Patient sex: M
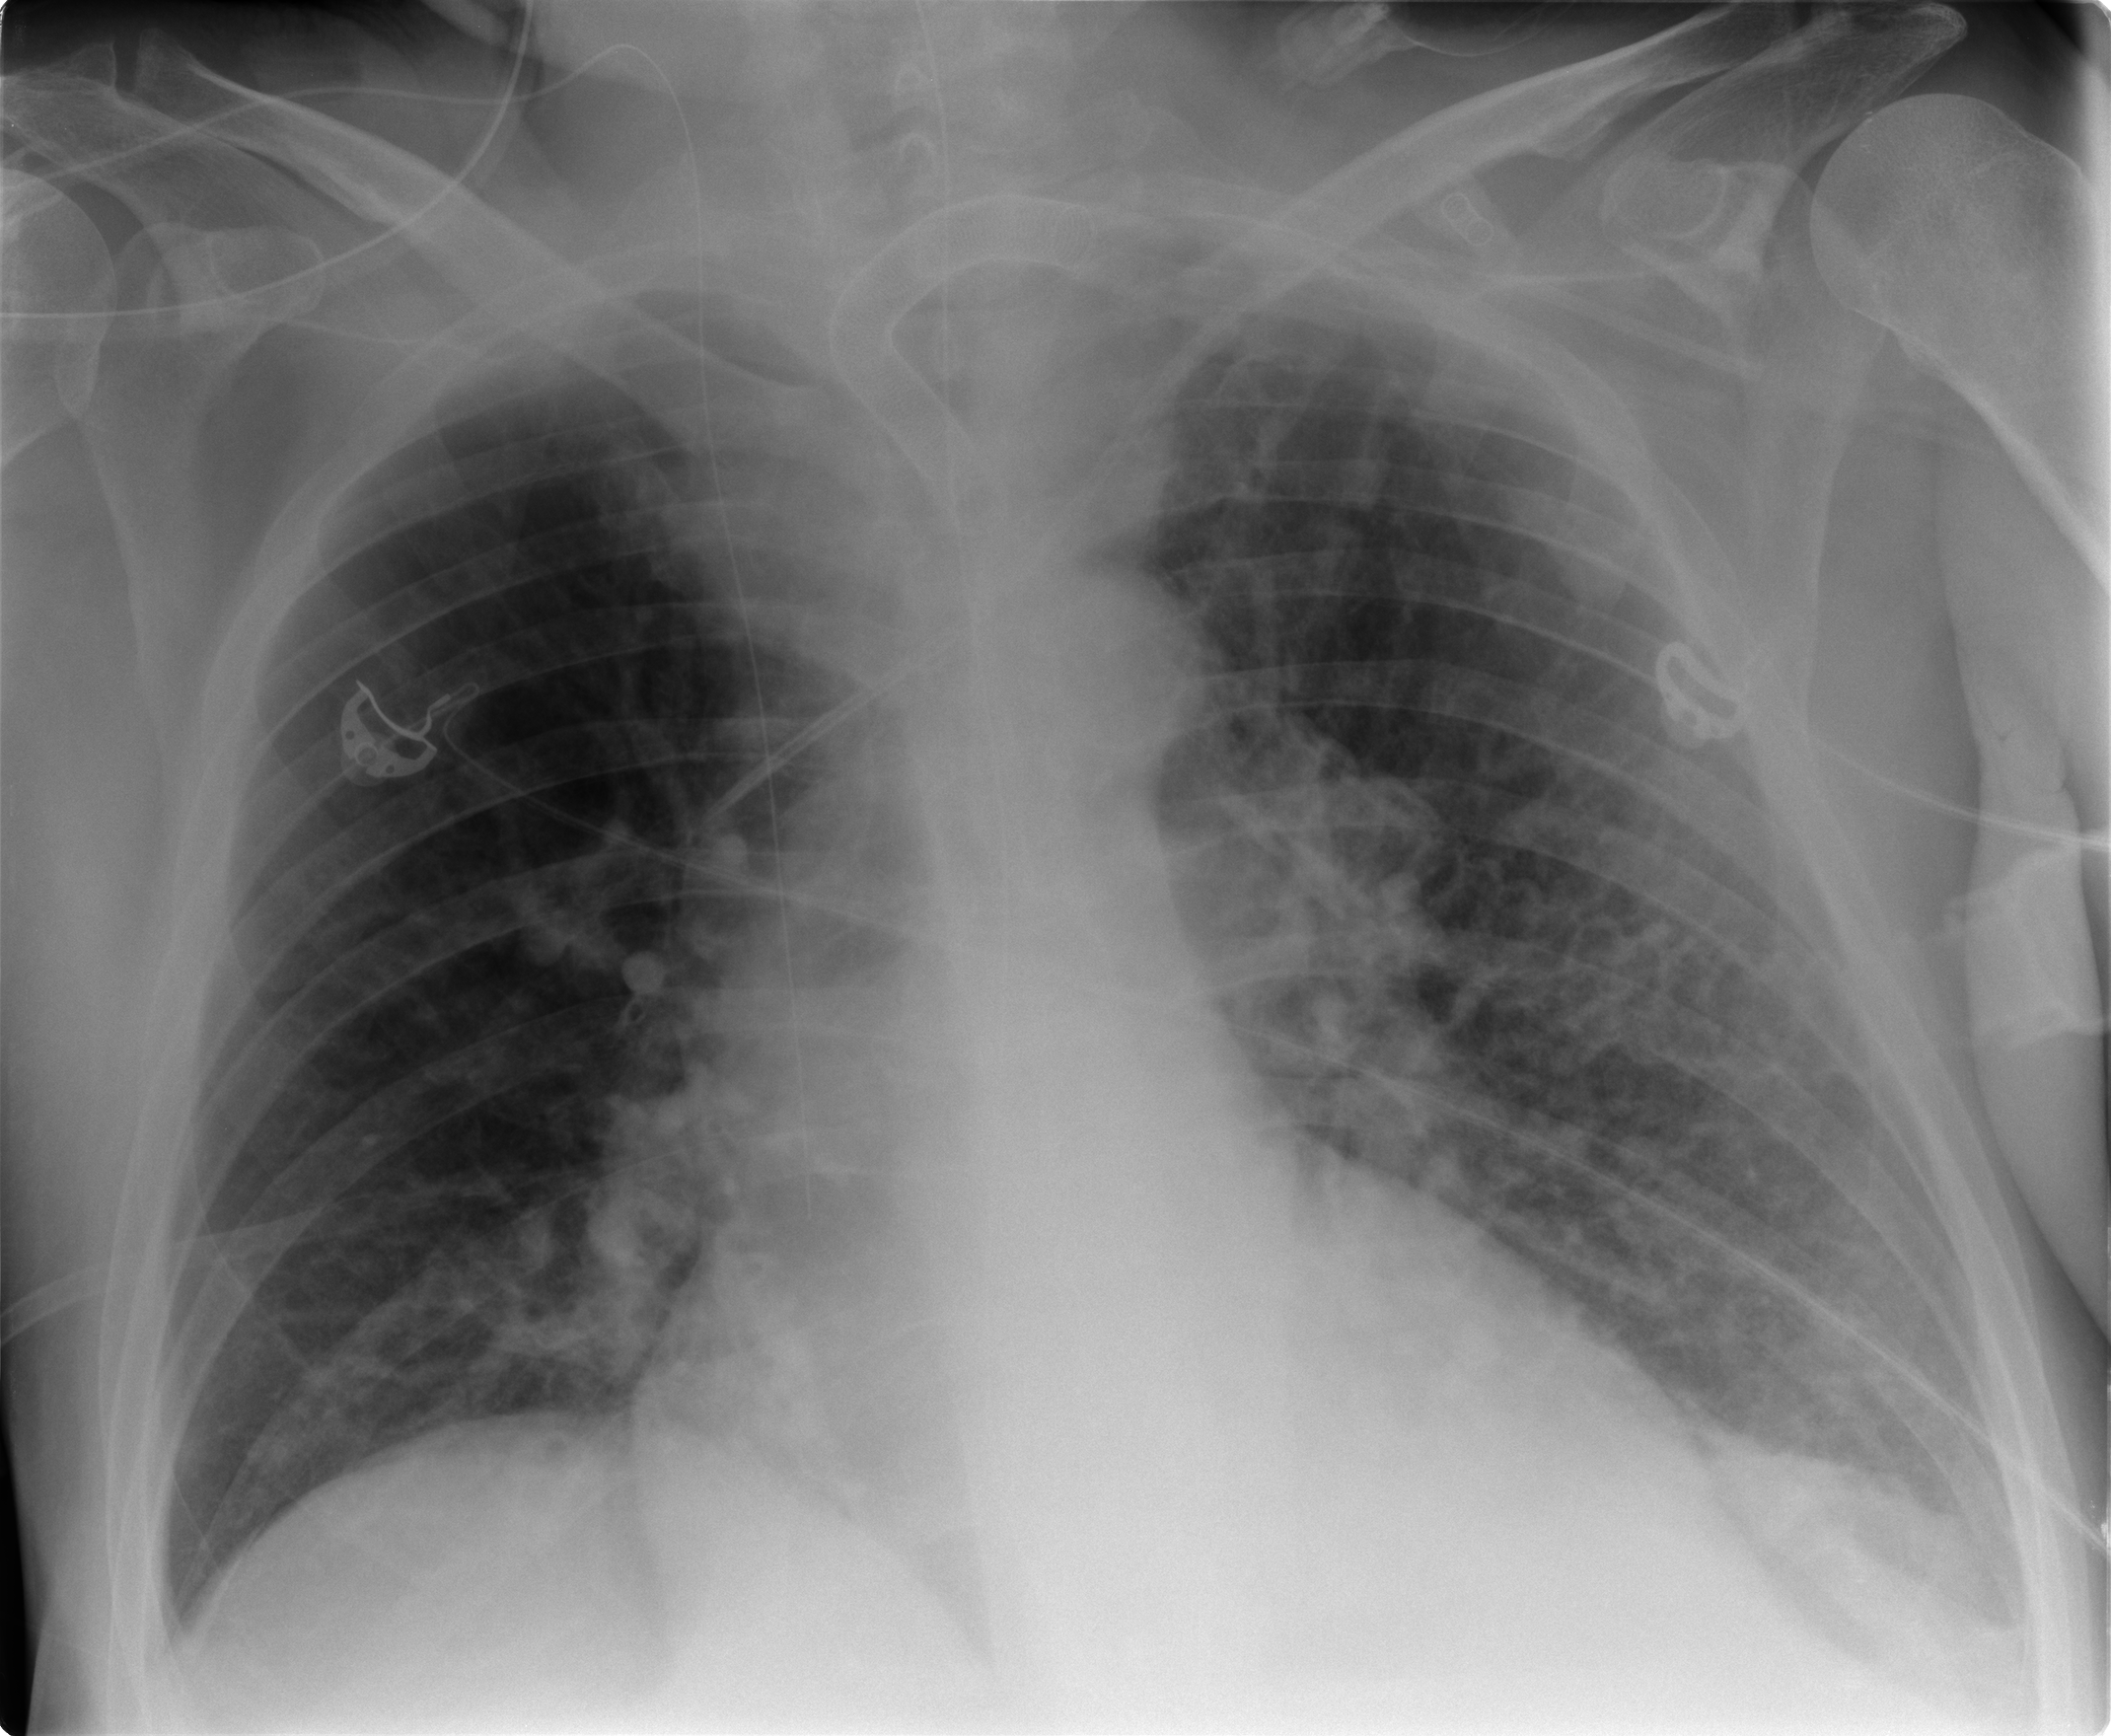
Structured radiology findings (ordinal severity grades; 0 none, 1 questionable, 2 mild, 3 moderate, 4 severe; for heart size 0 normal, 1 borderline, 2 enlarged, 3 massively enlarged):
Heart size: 1
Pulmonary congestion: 2
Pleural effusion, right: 0
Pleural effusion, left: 1
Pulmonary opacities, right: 0
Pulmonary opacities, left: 2
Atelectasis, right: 2
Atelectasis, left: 2